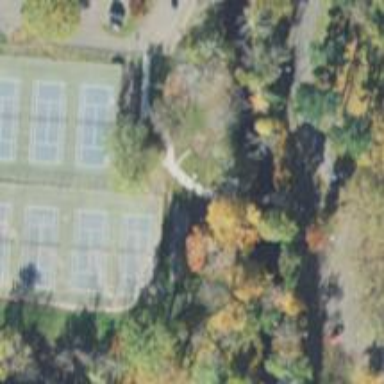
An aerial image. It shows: Footway bridge.